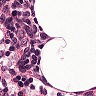
Metastatic tissue present: no